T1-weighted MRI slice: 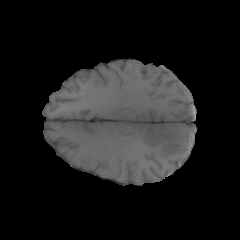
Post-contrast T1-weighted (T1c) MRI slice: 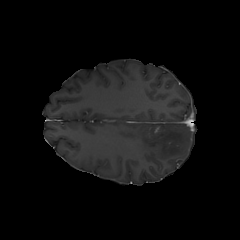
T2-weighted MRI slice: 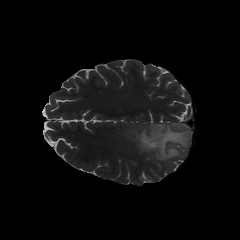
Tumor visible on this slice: yes